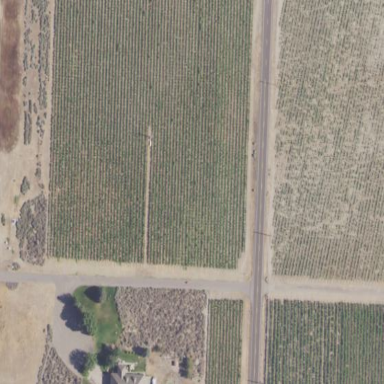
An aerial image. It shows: Vineyard growing grapes.